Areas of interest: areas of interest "Home Furnishing and Building Materials Market"
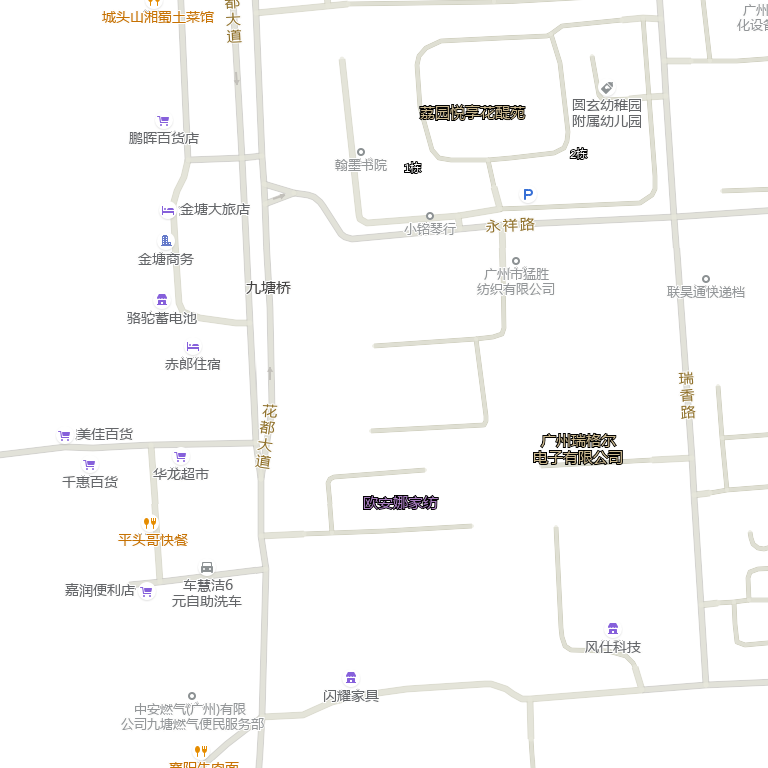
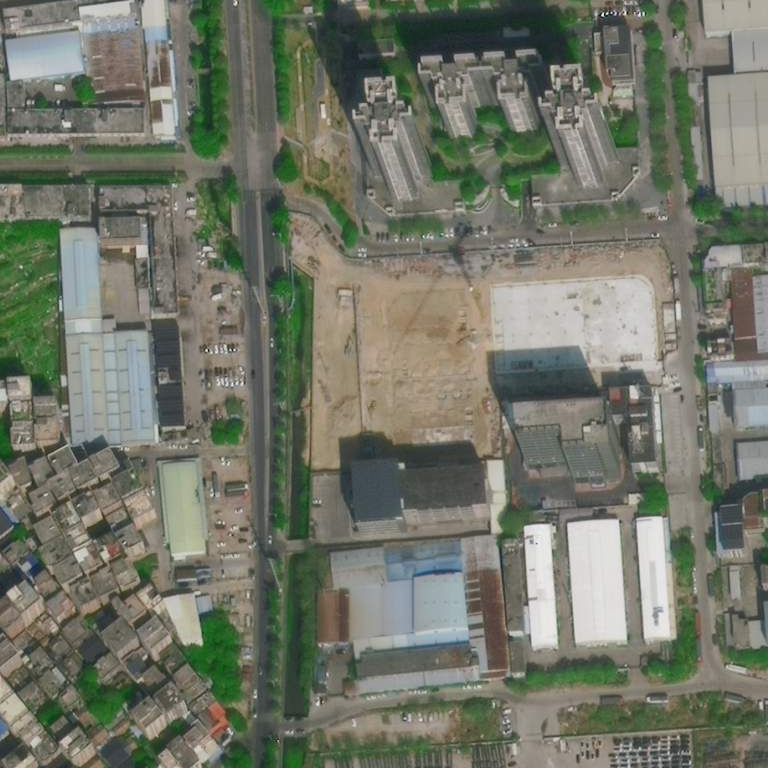